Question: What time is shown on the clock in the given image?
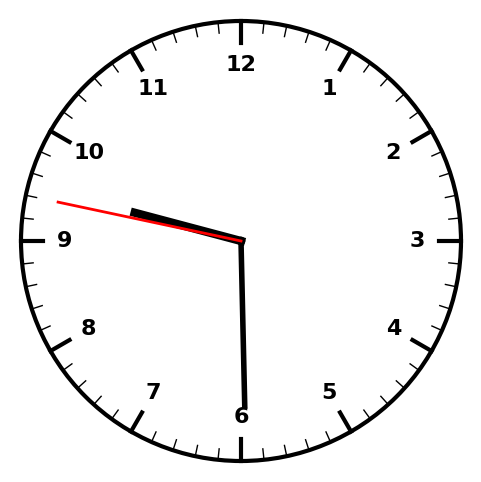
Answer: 09:29:47